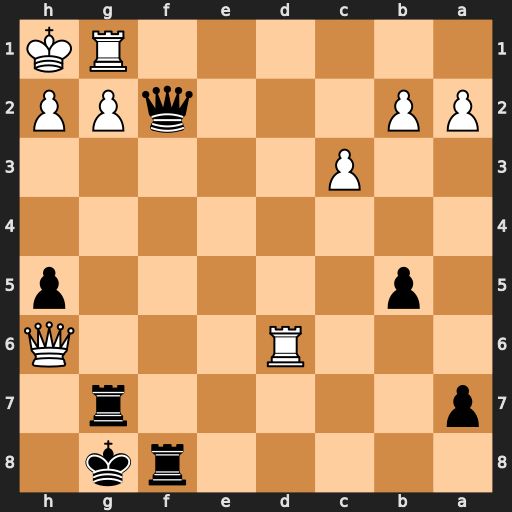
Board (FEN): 5rk1/p5r1/3R3Q/1p5p/8/2P5/PP3qPP/6RK
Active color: b
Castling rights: -
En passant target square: -
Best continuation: Qxg2+ Rxg2 Rf1+ Rg1 Rfxg1#